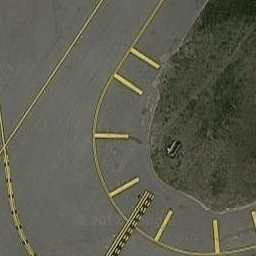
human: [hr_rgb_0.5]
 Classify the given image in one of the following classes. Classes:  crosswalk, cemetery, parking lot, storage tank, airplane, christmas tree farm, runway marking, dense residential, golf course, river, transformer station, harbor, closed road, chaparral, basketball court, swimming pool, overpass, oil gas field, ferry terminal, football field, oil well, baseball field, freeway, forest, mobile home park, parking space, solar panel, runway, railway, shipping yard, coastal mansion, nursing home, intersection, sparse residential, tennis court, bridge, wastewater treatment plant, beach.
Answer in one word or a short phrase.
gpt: runway marking